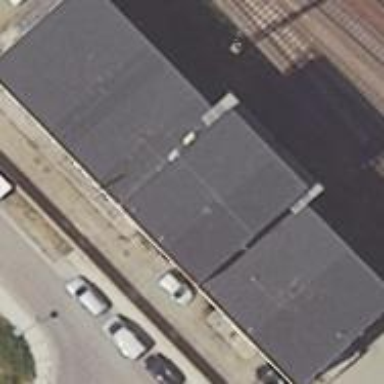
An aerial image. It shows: Building serving as railway signal box.